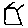
Label: square